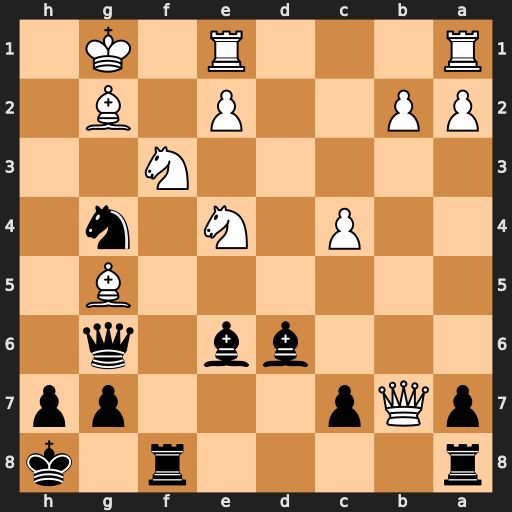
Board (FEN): r4r1k/pQp3pp/3bb1q1/6B1/2P1N1n1/5N2/PP2P1B1/R3R1K1
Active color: b
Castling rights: -
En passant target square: -
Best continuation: Rab8 Nxd6 Rxb7